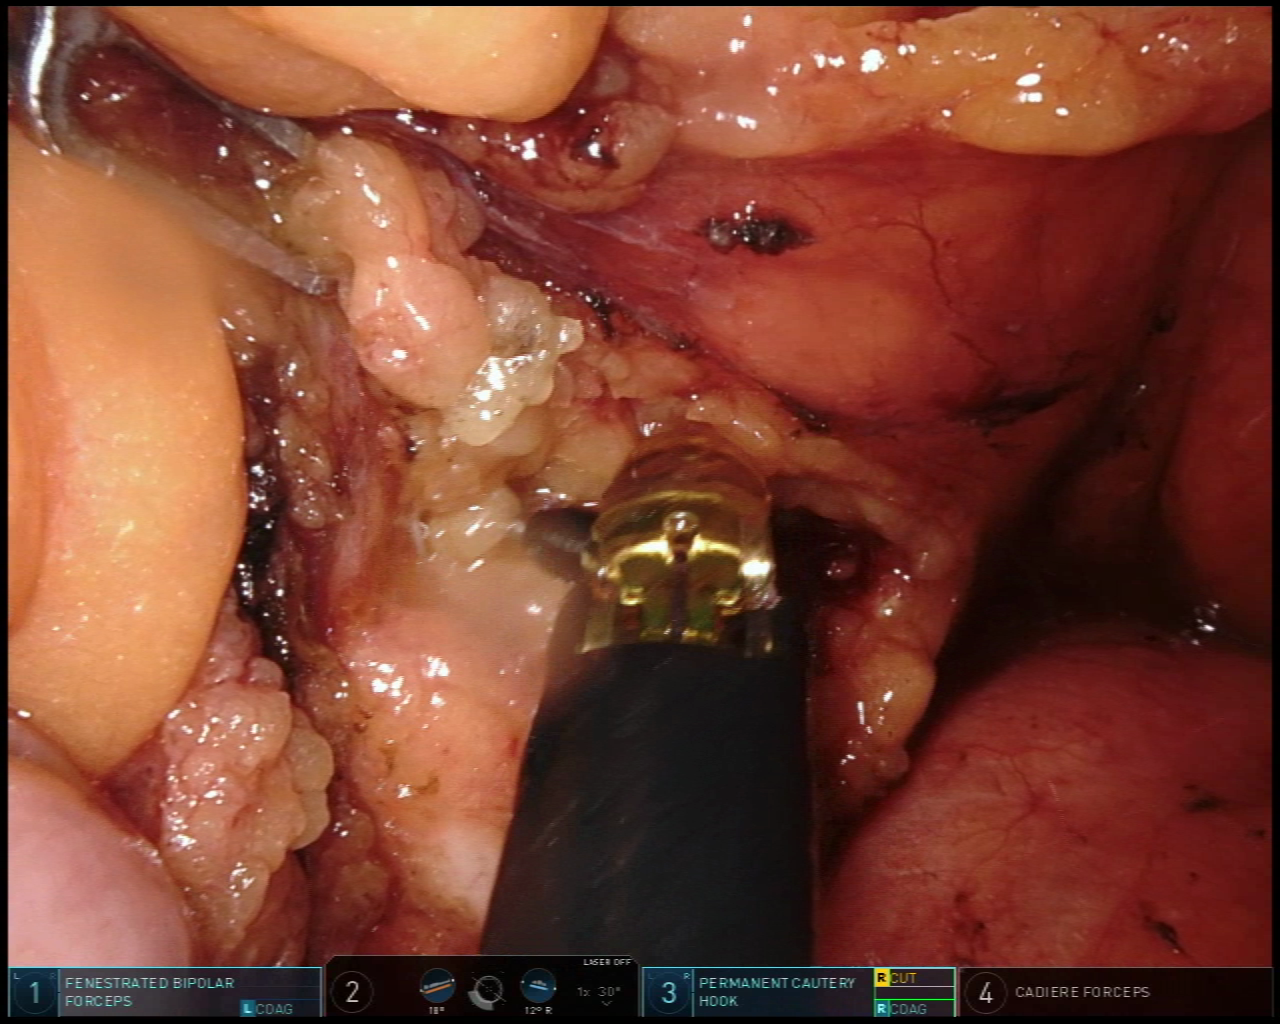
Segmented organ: pancreas
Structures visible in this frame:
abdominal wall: no
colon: no
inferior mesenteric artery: no
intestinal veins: no
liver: no
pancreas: yes
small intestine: yes
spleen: no
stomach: no
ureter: no
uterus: no
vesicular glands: no